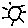
Label: sun